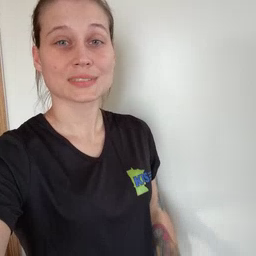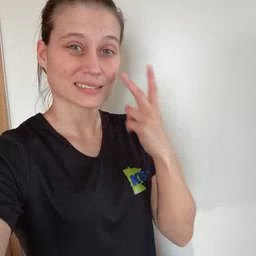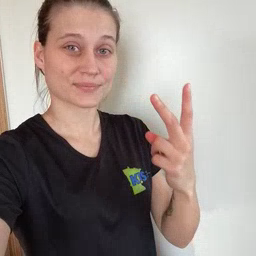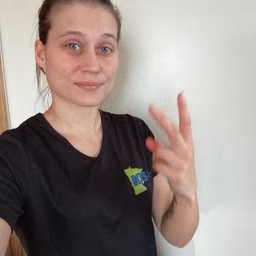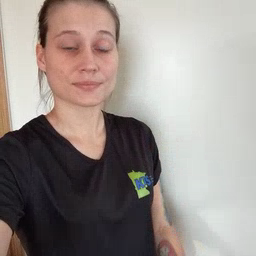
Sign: see